Question: I'm using jQuery tabs to create a unique user interface for a project I'm working on, and I'm having some trouble getting them to do what I need them to do.
The layout:

The years running along the top would be the tabs.
What I'm trying to do is this: when the user clicks one of the years, 2009 for example, that tab will slide over to become the center tab (along with its content), new tabs for preceding years will be added to the left, and excess tabs will be removed from the right. So in the end there will be the same number of tabs, with the selected year in the center.
I feel like my experience with jQuery is not adequate to accomplish this. How would I accomplish this sort of functionality?
Code so far:
'''
$(function() {
$( "#tabs" ).tabs({selected: 3});//just selects the center tab(probably needs to be changed)
$( "#tabs" ).tabs({
select: function(event, ui) {
var year = $(".year").val();
//figure how many tabs are left and right (year - selected year)
//delete and add tabs
//change class of selected tab
}
});
});
'''
I've got a couple notes in there that are kind of an idea of the process as I though it might need to go.
'''
<div class='navBar' id='tabs'>
<ul>
<li class='navElement'><a href="post.php?year=<?php echo($year-3);?>"><?php echo($year-3);?></a></li>
<li class='navElement'><a href="post.php?year=<?php echo($year-2);?>"><?php echo($year-2);?></a></li>
<li class='navElement'><a href="post.php?year=<?php echo($year-1);?>"><?php echo($year-1);?></a></li>
<li class='navFocus'><a href="post.php?year=<?php echo($year);?>"><?php echo($year);?></a></li>
<li class='navElement'><a href="post.php?year=<?php echo($year+1);?>"><?php echo($year+1);?></a></li>
<li class='navElement'><a href="post.php?year=<?php echo($year+2);?>"><?php echo($year+2);?></a></li>
<li class='navElement'><a href="post.php?year=<?php echo($year+3);?>"><?php echo($year+3);?></a></li>
</ul>
<div id="tabs-1"></div>
<div id="tabs-2"></div>
<div id="tabs-3"></div>
<div id="tabs-4"></div>
<div id="tabs-5"></div>
<div id="tabs-6"></div>
<div id="tabs-7"></div>
</div>
'''
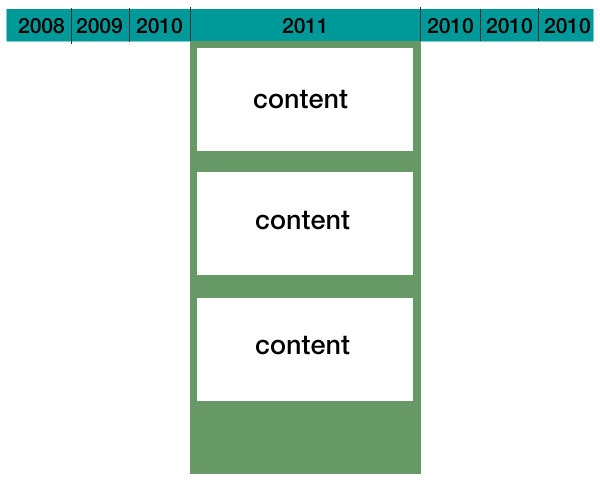
Answer: I would also skip jQuery UI Tabs. The actual tab functionality is not (by far) the biggest problem here.
This is a start: <URL> but it'll require some tweaking on your part. Hopefully it can get you started though.
If the code isn't clear enough feel free to ask!
'''
<nav class="tabs">
<ul>
<li><a href="#year-2000">2000</a></li><li><a href="#year-2001">2001</a></li><li><a href="#year-2002">2002</a></li><li><a href="#year-2003">2003</a></li><li><a href="#year-2004">2004</a></li><li><a href="#year-2005">2005</a></li><li><a href="#year-2006">2006</a></li><li><a href="#year-2007">2007</a></li><li><a href="#year-2008">2008</a></li><li><a href="#year-2009">2009</a></li><li><a href="#year-2010">2010</a></li><li><a href="#year-2011">2011</a></li><li><a href="#year-2012">2012</a></li><li><a href="#year-2013">2013</a></li><li><a href="#year-2014">2014</a></li><li><a href="#year-2015">2015</a></li><li><a href="#year-2016">2016</a></li><li><a href="#year-2017">2017</a></li><li><a href="#year-2018">2018</a></li><li><a href="#year-2019">2019</a></li><li><a href="#year-2020">2020</a></li>
</ul>
</nav>
<div class="tab-content">
<div id="year-2000">2000 - Lorem ipsum dolor</div>
<div id="year-2001">2001 - Lorem ipsum dolor</div>
<div id="year-2002">2002 - Lorem ipsum dolor</div>
<div id="year-2003">2003 - Lorem ipsum dolor</div>
<div id="year-2004">2004 - Lorem ipsum dolor</div>
<div id="year-2005">2005 - Lorem ipsum dolor</div>
<div id="year-2006">2006 - Lorem ipsum dolor</div>
<div id="year-2007">2007 - Lorem ipsum dolor</div>
<div id="year-2008">2008 - Lorem ipsum dolor</div>
<div id="year-2009">2009 - Lorem ipsum dolor</div>
<div id="year-2010">2010 - Lorem ipsum dolor</div>
<div id="year-2011">2011 - Lorem ipsum dolor</div>
<div id="year-2012">2012 - Lorem ipsum dolor</div>
<div id="year-2013">2013 - Lorem ipsum dolor</div>
<div id="year-2014">2014 - Lorem ipsum dolor</div>
<div id="year-2015">2015 - Lorem ipsum dolor</div>
<div id="year-2016">2016 - Lorem ipsum dolor</div>
<div id="year-2017">2017 - Lorem ipsum dolor</div>
<div id="year-2018">2018 - Lorem ipsum dolor</div>
<div id="year-2019">2019 - Lorem ipsum dolor</div>
<div id="year-2020">2020 - Lorem ipsum dolor</div>
</div>
'''
'''
body {
font: 12px/1.2 Arial, sans-serif;
color: #666;
}
nav.tabs {
width: 630px;
margin: 0 auto;
overflow: hidden;
}
nav.tabs ul {
margin: 0;
padding: 0;
list-style: none;
white-space: nowrap;
}
nav.tabs ul li {
display: inline-block;
margin: 0;
font-size: 0;
}
nav.tabs ul li a {
background: #f6f6f6;
display: block;
width: 58px;
padding: 5px;
color: #666;
text-align: center;
font-size: 12px;
border-left: 1px solid #fefefe;
border-right: 1px solid #f0f0f0;
}
div.tab-content {
width: 210px;
margin: 0 auto;
}
div.tab-content div {
background: #f6f6f6;
display: none;
padding: 5px;
}
'''
'''
$(function () {
var tabs = $('nav.tabs a');
var tabContent = $('div.tab-content > div');
tabs.click(function () {
// Hide and deselect previous tab
tabs.filter('.active').removeClass('active').animate({width: '58px'}, 100);
tabContent.slideUp(100);
// Select and show this tab
var tab = $(this);
tab.addClass('active').animate({width: '198px'}, 100);
$(tab.attr('href')).slideDown(100);
// Scroll tab container so that current tab is centered
var currentTab = tabs.index(tab);
// 3 = num tabs to the left of selected tab, 70 = width of tabs
$('nav.tabs').scrollTo((currentTab - 3) * 70, {axis: 'x', duration: 100});
return false;
});
$('a[href="#year-2014"]').click();
});
'''